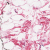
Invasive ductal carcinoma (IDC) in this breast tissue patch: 0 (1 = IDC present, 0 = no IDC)